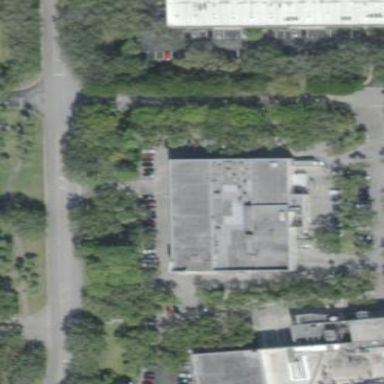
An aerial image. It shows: Commercial building.